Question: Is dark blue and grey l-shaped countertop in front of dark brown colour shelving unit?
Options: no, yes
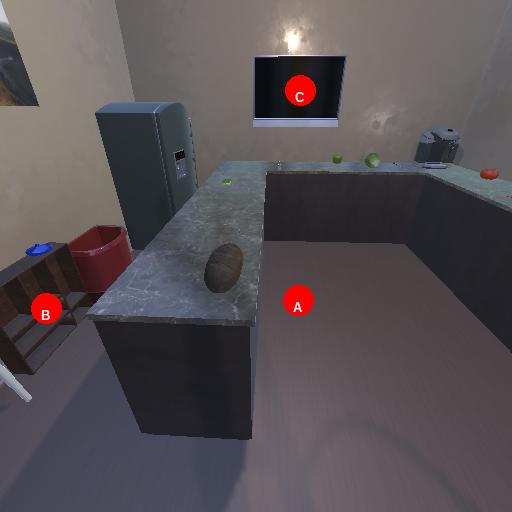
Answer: no